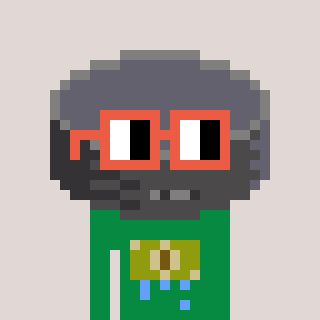
a pixel art character with square orange glasses, a hockey puck-shaped head and a green-colored body on a warm background